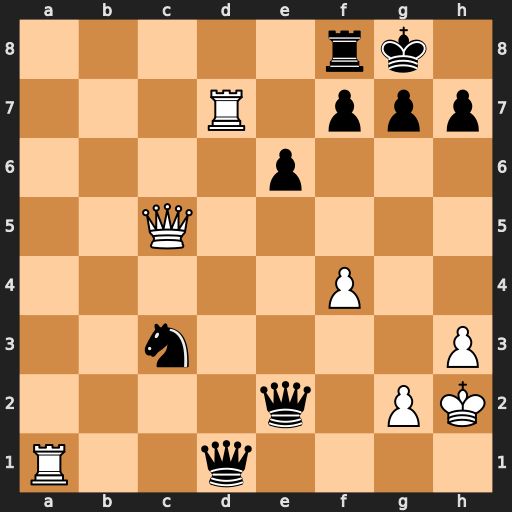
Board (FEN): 5rk1/3R1ppp/4p3/2Q5/5P2/2n4P/4q1PK/R2q4
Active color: w
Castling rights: -
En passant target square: -
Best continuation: Qxf8+ Kxf8 Ra8#